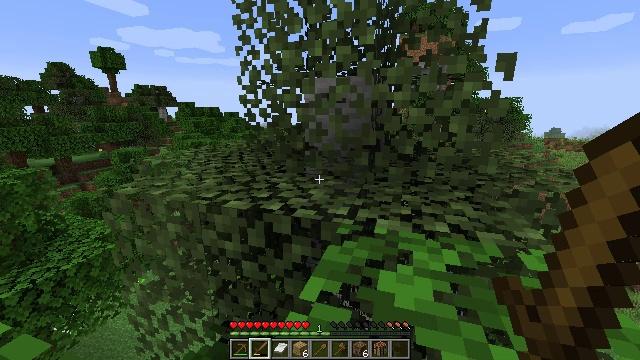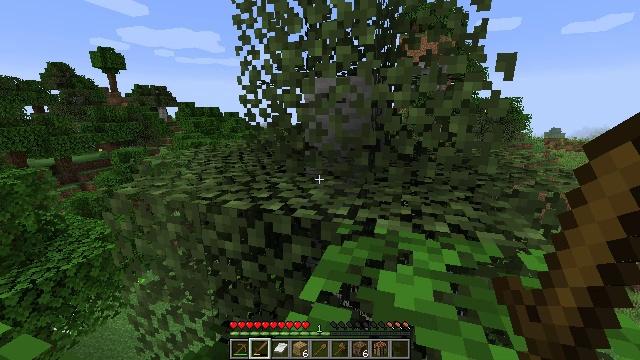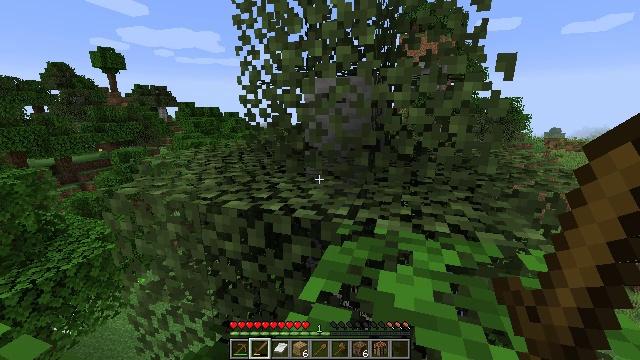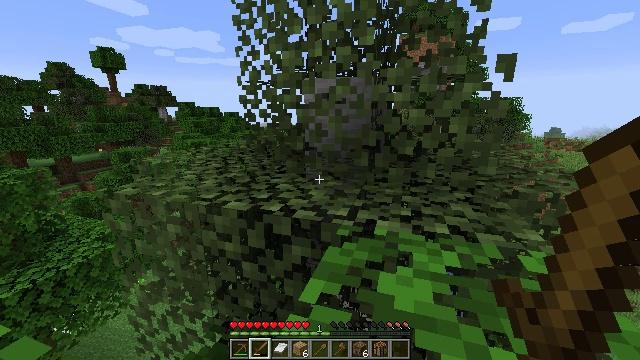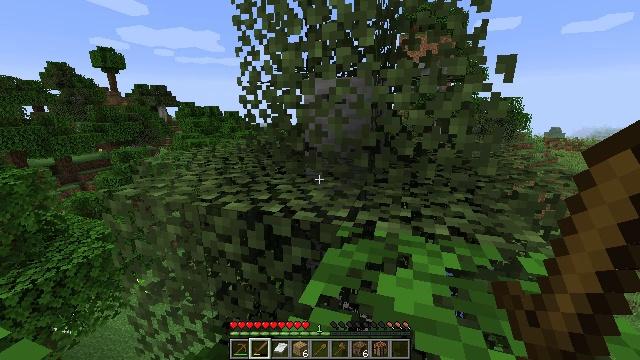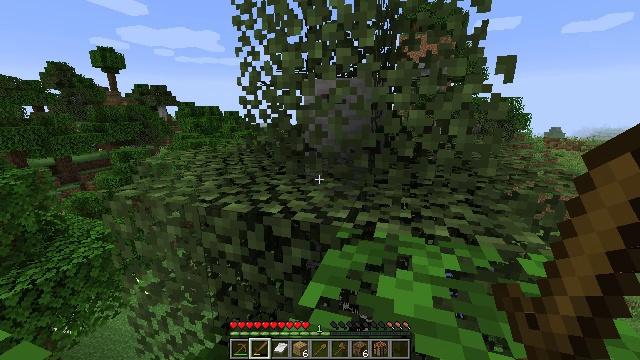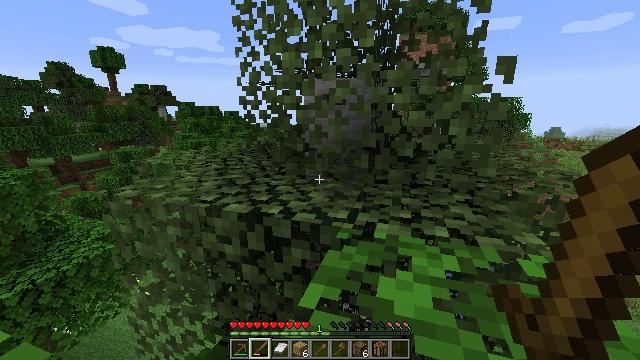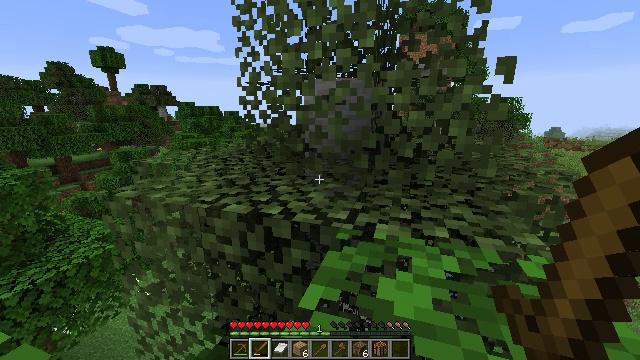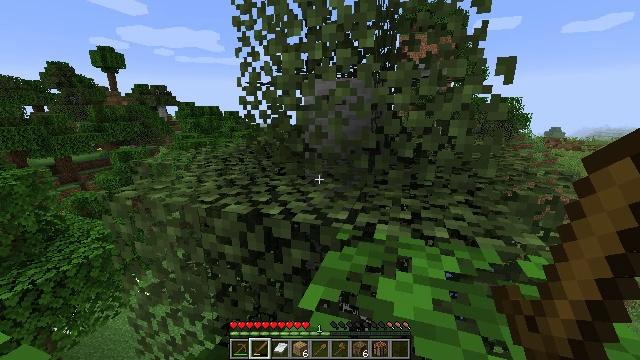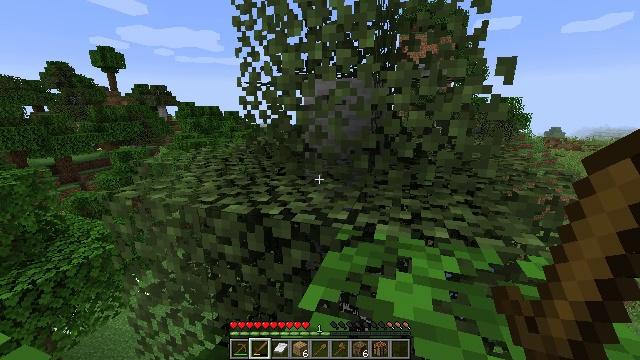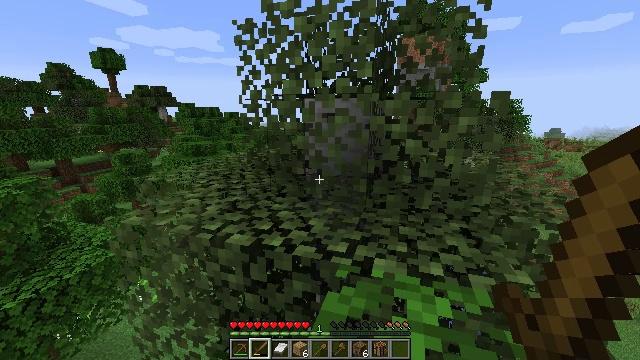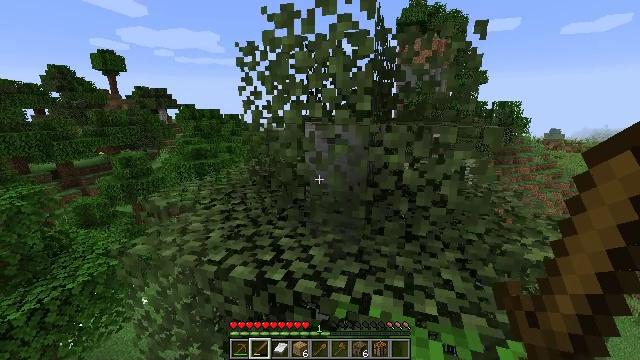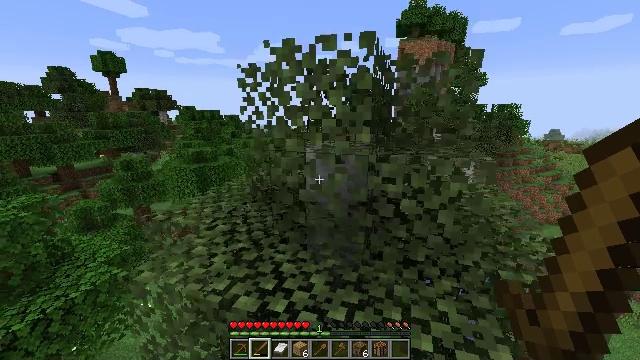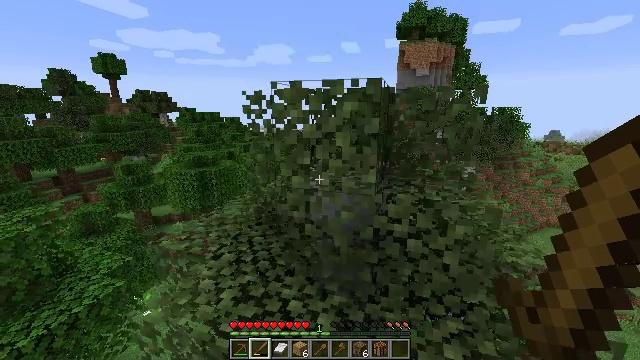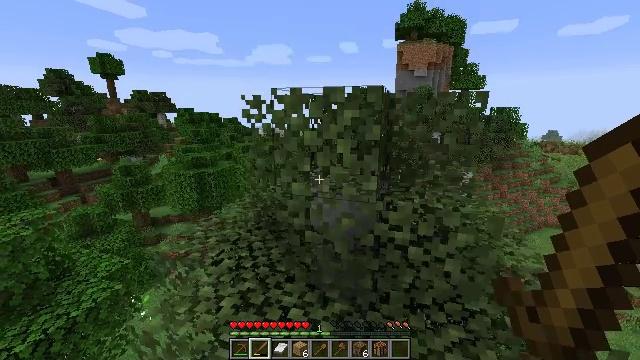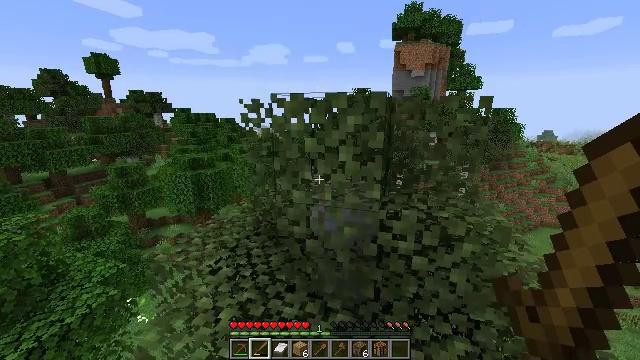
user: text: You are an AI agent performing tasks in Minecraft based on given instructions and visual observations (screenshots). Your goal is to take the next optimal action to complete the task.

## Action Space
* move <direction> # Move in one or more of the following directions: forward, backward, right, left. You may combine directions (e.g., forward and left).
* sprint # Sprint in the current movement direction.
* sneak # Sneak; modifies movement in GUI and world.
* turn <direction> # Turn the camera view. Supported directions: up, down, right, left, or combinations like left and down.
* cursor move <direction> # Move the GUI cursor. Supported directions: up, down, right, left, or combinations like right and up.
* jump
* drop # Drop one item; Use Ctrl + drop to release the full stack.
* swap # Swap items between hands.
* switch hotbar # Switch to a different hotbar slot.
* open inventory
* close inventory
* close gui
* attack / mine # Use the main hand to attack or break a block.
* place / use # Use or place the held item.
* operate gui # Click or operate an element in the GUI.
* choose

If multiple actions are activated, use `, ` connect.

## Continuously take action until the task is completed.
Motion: motion action
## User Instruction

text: Gather birch leaves using hands or shears.
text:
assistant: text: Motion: no_op
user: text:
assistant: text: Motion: move forward
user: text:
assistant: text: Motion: move forward
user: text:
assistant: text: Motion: move forward
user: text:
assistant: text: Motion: move forward
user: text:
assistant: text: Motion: move forward
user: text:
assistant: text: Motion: move forward
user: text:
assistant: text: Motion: move forward
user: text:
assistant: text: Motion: move forward
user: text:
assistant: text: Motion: move forward, jump
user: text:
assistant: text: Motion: move forward, jump
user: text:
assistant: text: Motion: move forward, jump
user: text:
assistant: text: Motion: move forward, jump
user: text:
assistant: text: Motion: move forward, jump
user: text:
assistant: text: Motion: move forward
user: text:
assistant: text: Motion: move forward
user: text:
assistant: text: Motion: move forward
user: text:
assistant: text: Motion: move forward, turn right
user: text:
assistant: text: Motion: move forward, turn right and down
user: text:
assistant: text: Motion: move forward, turn right and down
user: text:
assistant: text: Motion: move forward, turn right
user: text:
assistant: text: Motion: move forward
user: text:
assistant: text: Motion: move forward
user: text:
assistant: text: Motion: no_op
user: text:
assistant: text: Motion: no_op
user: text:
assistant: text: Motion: no_op
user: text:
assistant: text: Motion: turn right
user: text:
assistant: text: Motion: turn right
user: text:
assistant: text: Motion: no_op
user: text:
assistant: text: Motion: no_op